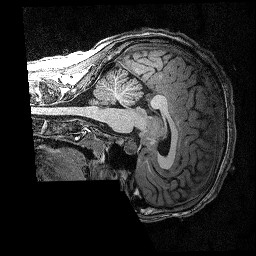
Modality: T1w
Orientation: sagittal
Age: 23
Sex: male
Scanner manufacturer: siemens
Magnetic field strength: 3 T
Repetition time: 2.53 s
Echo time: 0.00342 s